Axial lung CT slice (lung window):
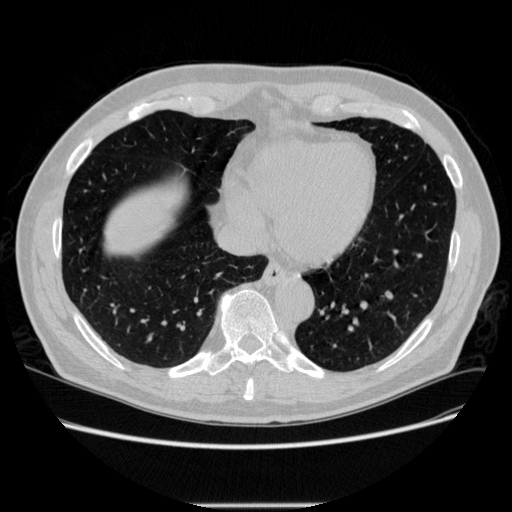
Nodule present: no